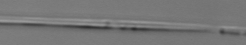
Label: Pseudo-nitzschia